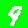
Digit: 9